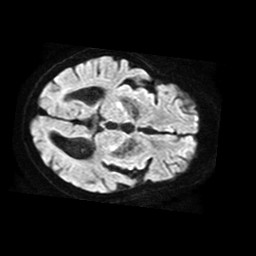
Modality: TRACE
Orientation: axial
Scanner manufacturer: philips
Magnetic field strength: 1.5 T
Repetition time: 3.702 s
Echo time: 0.09719 s